Question: In HTML5, I can get an open file dialog with the following code:
'''
<input id="fileOpenDialog" type="file" accept=".proj" />
'''
(note, .abc is my own project format)
When Google Chrome opens the dialog, it shows it like this:

Is there a way to provide an additional description for the file type? I would like it to show something like "ABC Project File (.proj)".
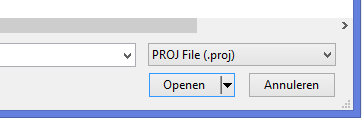
Answer: Although I like the suggestion, there is no attribute in the 'input type=file' that supports this.
File extensions are kept on the client, and those values are shown in the dropdown.
You can find all supported attributes in <URL>.